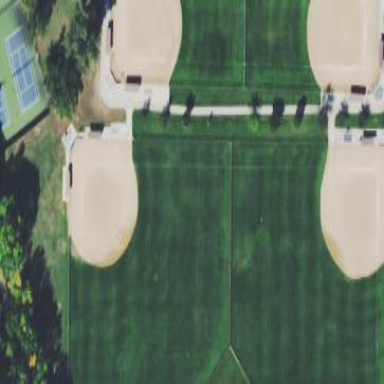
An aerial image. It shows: Grass pitch designated for baseball.